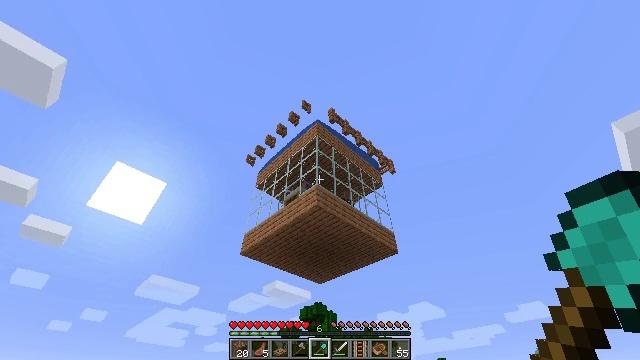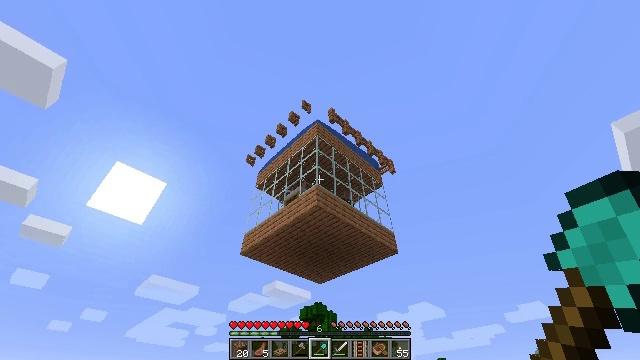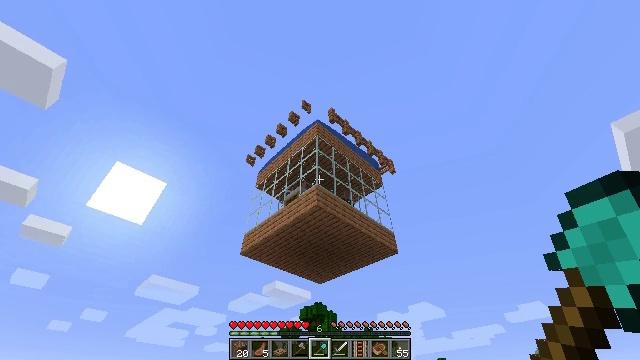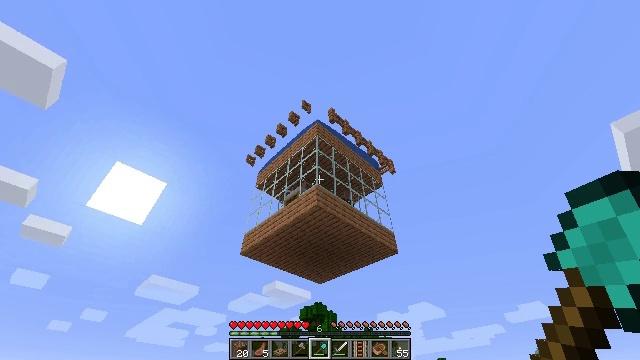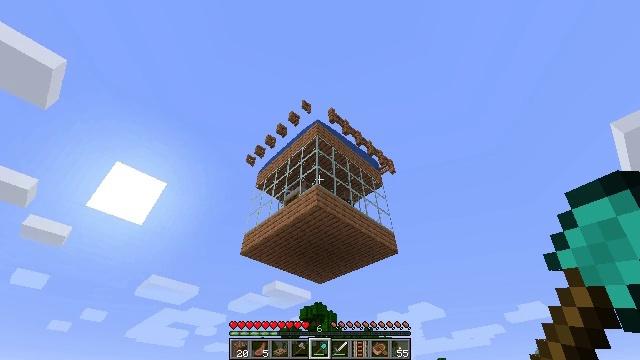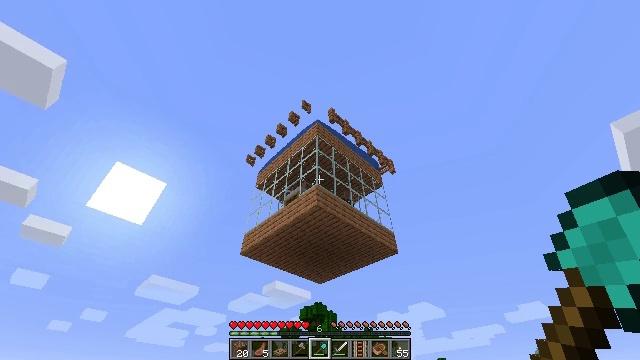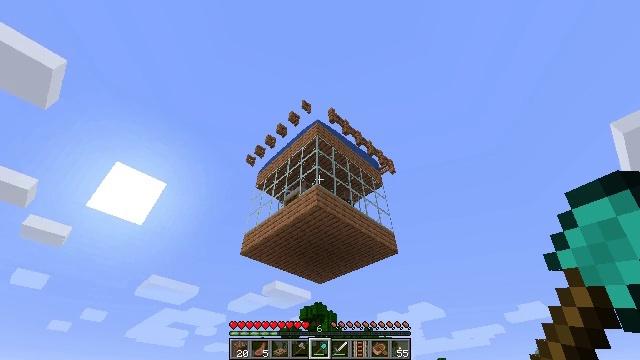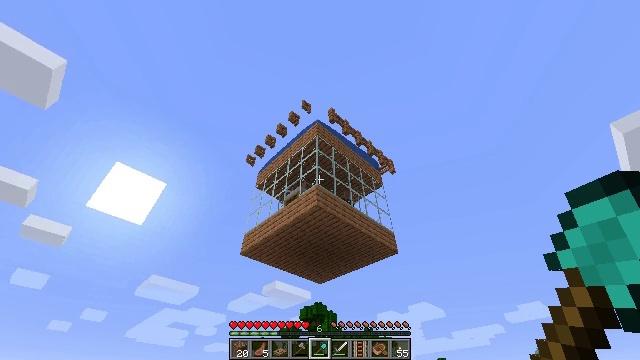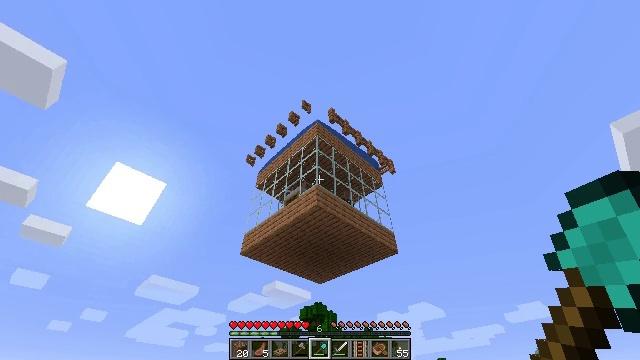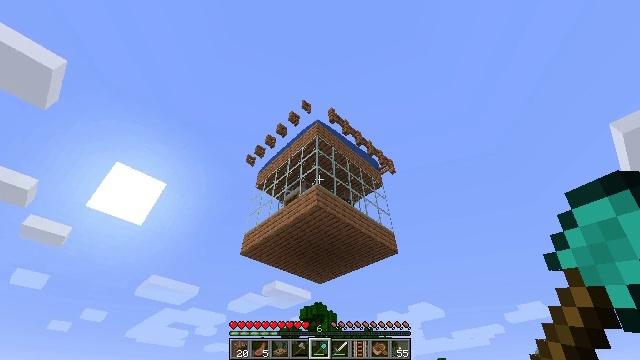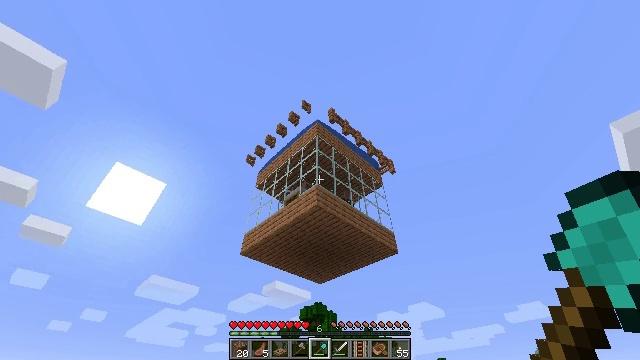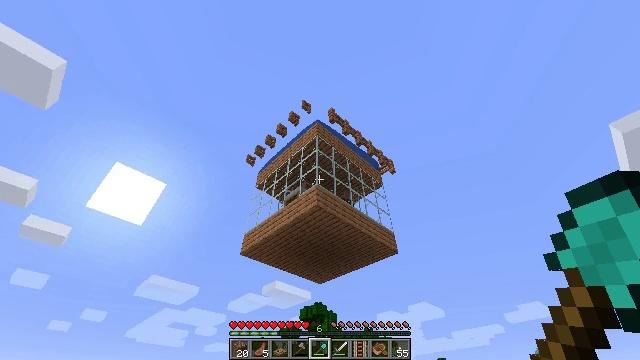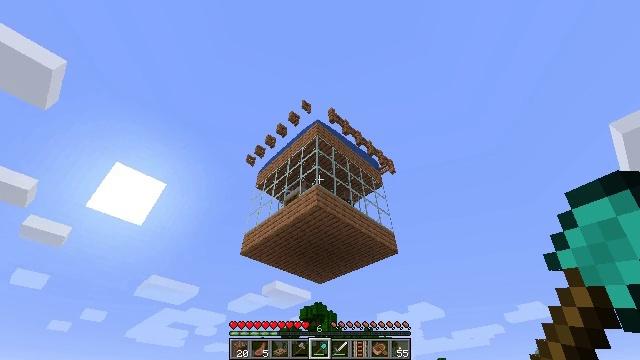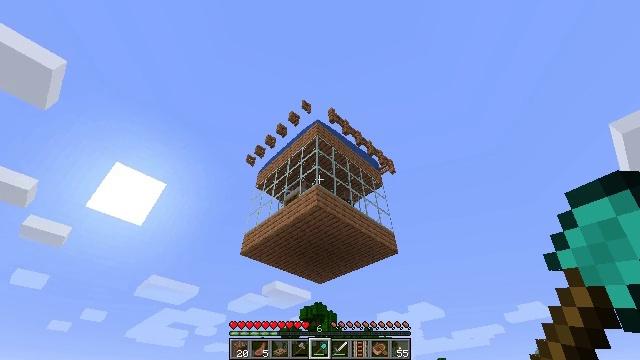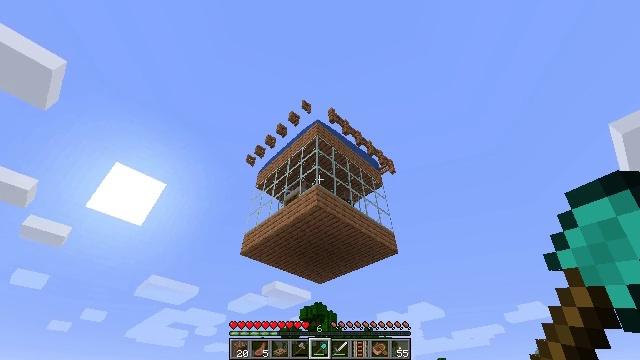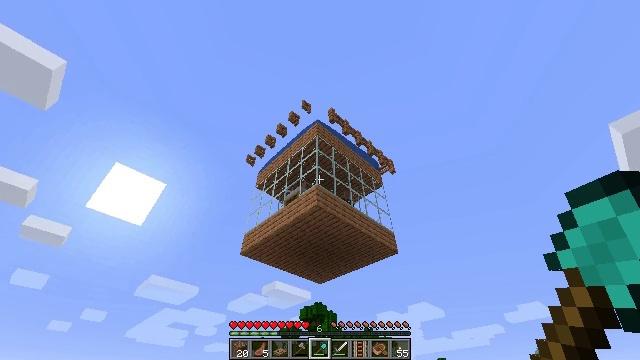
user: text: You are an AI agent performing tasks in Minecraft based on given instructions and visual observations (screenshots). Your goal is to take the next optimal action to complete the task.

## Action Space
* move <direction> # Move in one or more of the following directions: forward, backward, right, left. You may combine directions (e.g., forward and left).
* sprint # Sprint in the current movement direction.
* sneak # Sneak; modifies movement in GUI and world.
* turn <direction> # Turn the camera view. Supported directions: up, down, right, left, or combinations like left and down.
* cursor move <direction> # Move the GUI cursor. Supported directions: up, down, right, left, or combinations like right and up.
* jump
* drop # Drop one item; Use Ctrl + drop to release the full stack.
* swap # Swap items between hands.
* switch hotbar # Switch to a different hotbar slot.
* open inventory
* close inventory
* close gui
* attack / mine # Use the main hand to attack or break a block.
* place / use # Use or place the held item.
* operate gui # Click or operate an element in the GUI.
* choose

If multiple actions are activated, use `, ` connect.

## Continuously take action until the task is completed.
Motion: motion action
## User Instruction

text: Harvest the poppy flower.
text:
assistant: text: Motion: no_op
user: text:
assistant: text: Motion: no_op
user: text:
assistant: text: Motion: no_op
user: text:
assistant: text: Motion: no_op
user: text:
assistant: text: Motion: no_op
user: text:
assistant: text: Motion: no_op
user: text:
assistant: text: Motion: no_op
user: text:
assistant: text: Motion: no_op
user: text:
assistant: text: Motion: no_op
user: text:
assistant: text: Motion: no_op
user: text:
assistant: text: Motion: no_op
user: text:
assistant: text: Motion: no_op
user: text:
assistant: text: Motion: no_op
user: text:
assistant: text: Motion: no_op
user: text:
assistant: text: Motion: no_op
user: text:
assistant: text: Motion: no_op
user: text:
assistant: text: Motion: no_op
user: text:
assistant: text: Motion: no_op
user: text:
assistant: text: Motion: no_op
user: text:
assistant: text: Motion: no_op
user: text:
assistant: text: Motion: no_op
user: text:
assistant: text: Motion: no_op
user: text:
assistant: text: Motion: no_op
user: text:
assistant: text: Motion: no_op
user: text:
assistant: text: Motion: no_op
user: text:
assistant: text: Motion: no_op
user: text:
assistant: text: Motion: no_op
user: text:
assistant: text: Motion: no_op
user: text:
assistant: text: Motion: no_op
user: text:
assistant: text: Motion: no_op